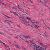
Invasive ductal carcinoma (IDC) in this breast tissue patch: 0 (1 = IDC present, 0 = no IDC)